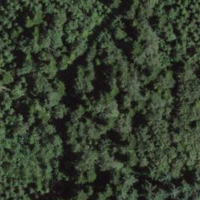
EUNIS habitat code: 44
Species observed at this site:
Equisetum sylvaticum
Fagus sylvatica